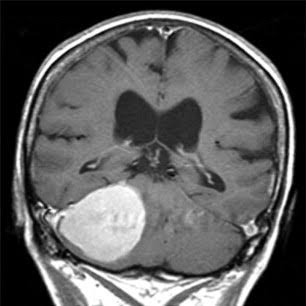
Label: meningioma